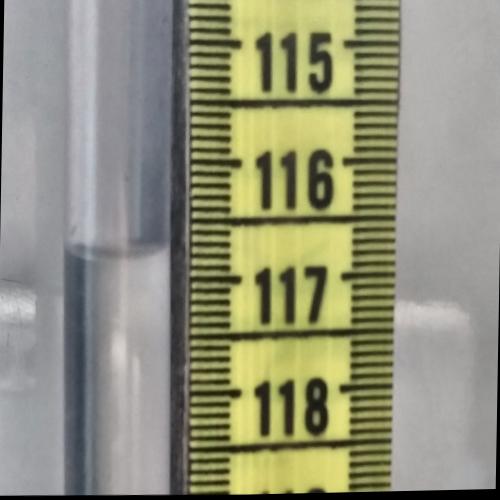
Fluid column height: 116.7 cm